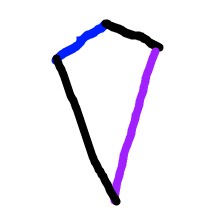
Shape: kite